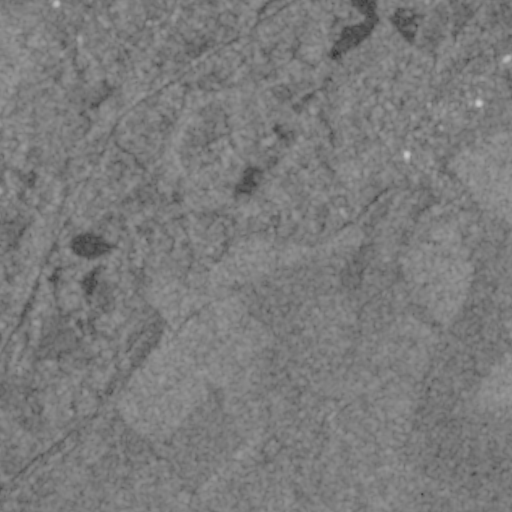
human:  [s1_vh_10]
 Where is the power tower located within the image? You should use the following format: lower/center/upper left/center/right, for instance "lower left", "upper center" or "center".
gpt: The power tower is located in the upper right of the image.
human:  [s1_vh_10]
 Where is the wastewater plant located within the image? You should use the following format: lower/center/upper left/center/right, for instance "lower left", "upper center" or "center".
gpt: The wastewater plant is located in the center left of the image.
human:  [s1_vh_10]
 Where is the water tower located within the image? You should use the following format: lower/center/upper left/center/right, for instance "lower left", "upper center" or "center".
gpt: The water tower is located in the upper right of the image.
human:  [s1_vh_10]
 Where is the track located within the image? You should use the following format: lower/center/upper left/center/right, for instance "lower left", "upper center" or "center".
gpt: There is no track in the image.

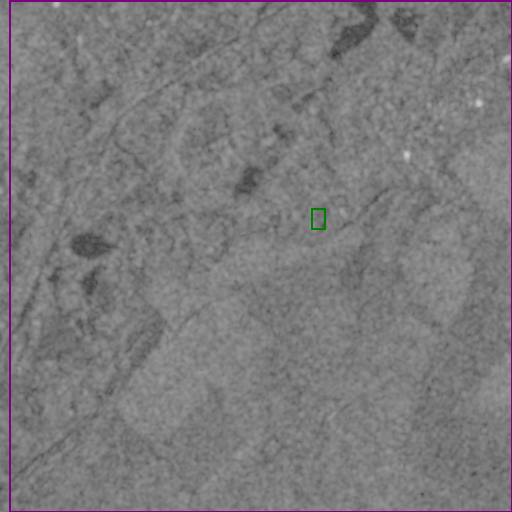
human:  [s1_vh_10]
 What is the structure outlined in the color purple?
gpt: The structure outlined in purple is a crop field.
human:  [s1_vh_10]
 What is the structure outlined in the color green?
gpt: The structure outlined in green is a park.
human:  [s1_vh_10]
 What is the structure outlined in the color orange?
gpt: There is no orange outline.